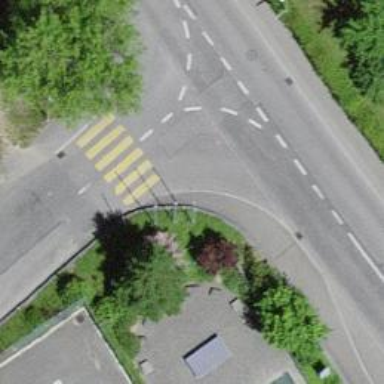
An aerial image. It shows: Zebra crossing on the road.